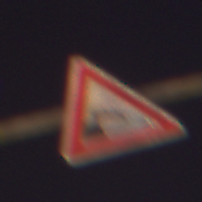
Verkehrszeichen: Ufer
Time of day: Night
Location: Outdoor (Urban)
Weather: Clear
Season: NotSpecified
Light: Artificial